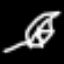
Label: leaf